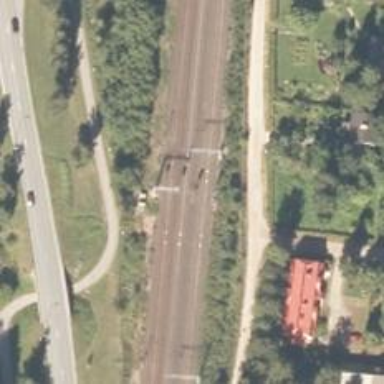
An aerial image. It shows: Railway signal.